Interaction volume radius: 10 \u00c5
Interaction volume height: 10 \u00c5
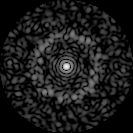
Disorder parameter: 0.8145